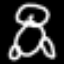
Label: frog